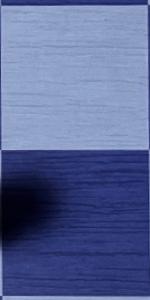
Label: Empty